Interaction volume radius: 5 \u00c5
Interaction volume height: 10 \u00c5
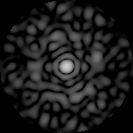
Disorder parameter: 0.8531